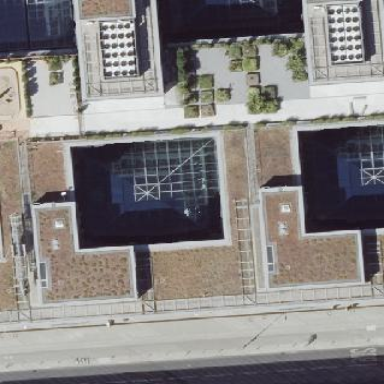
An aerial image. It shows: Close-up view of roof part of building.